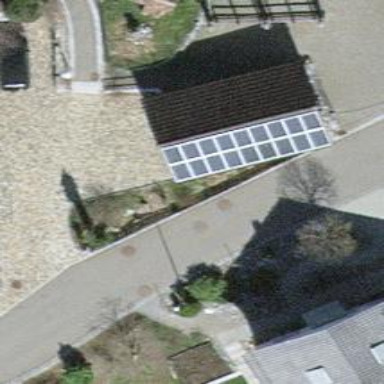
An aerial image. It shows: Garage.